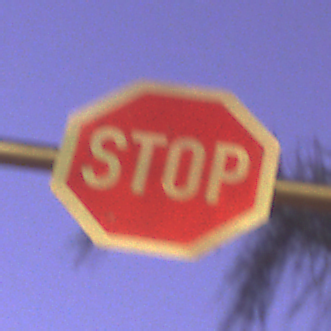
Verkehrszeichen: Stop
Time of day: Night
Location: Outdoor (Urban)
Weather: Clear
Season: NotSpecified
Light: Artificial